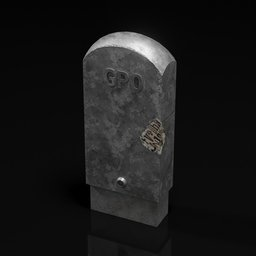
Label: tools